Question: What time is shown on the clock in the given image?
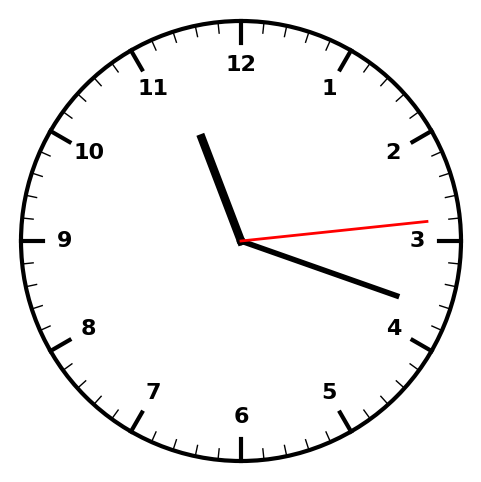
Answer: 11:18:14